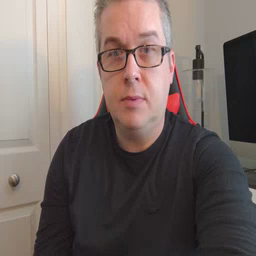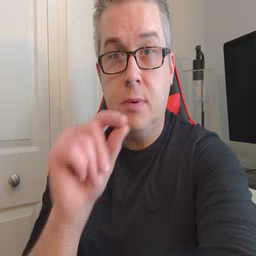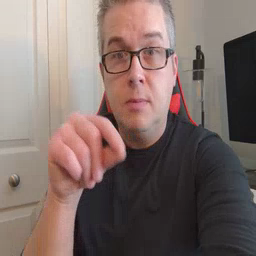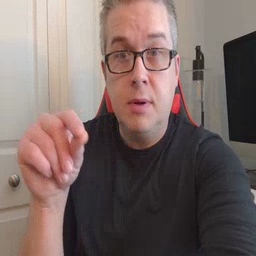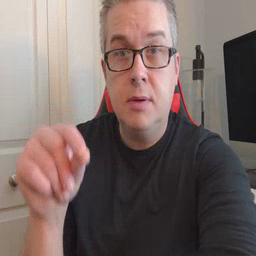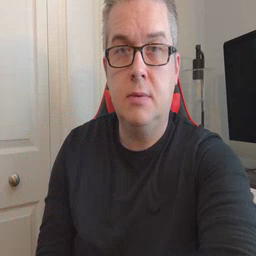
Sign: pen